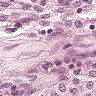
Metastatic tissue present: no